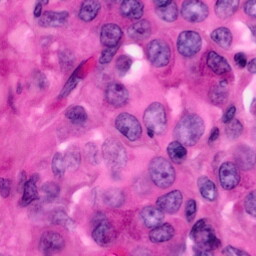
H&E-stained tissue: Pancreatic